Aerial crown-view tile of a tropical tree (Barro Colorado Island, Panama), acquired 20240611:
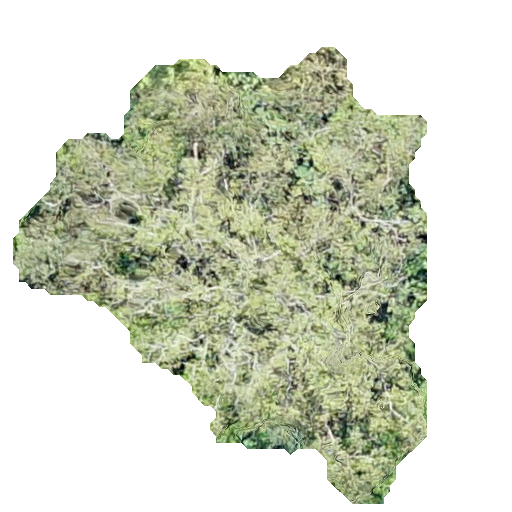
Species: Luehea seemannii
GBIF accepted scientific name: Luehea seemannii
Crown area: 187.55 m²